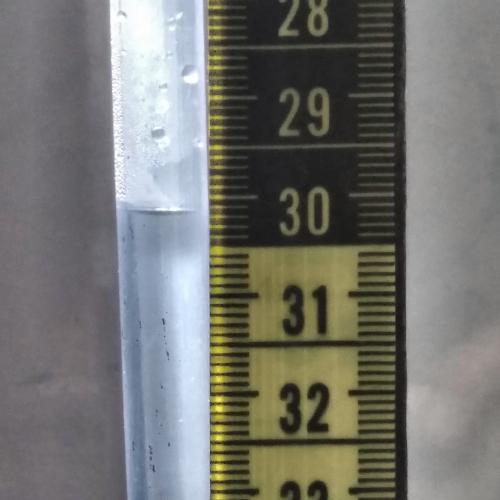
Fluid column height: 30.1 cm